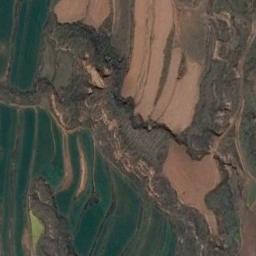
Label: terrace